Question: I'm having a problem when I enable GL_DEPTH_TEST when rendering my objects, here's what happens:

GL_CULL_FACE is disable on that one.
It only happens with perspective view! Does anyone have and idea of what's happening?
I'm using Qt 4.8 for this.
Of course, if I disable the depth test, it looks fine, but then the objects overlays in a wrong way, as expected.
## Update
I create my projection matrix with this:
'''
ProjectionMatrix.setToIdentity();
ProjectionMatrix.perspective(45, float(width) / float(height), 0, 20.0);
'''
Where width and height are related to the viewport size.
Here's the code where I draw my scene:
'''
void GLWidget::paintGL()
{
glClearColor(<PHONE>, 0.54296875, <PHONE>, 1.0);
glClear(GL_COLOR_BUFFER_BIT | GL_DEPTH_BUFFER_BIT);
editor->setUniformValue("projectMatrix", controller->getProjectionMatrix());
editor->setUniformValue("viewMatrix", controller->getViewMatrix());
/** Dibujemos los grids **/
glDisable(GL_DEPTH_TEST);
glDisable(GL_CULL_FACE);
for (int i=0; i<3; i++)
{
if ((front && i==1) || (side && i==2) || (i==0))
{
editor->setUniformValue("modelMatrix", Objects.at(i).modelMatrix);
editor->setUniformValue("normalMatrix", Objects[i].getNormalMatrix());
editor->setUniformValue("texture", textureon);
glEnableClientState(GL_VERTEX_ARRAY);
editor->enableAttributeArray("vertices");
Objects[i].vertexbuffer->bind();
editor->setAttributeBuffer("vertices", GL_FLOAT, 0, 3);
glDisableClientState(GL_VERTEX_ARRAY);
glEnableClientState(GL_TEXTURE_COORD_ARRAY);
editor->enableAttributeArray("texuv");
Objects[i].uvbuffer->bind();
editor->setAttributeBuffer ("texuv", GL_FLOAT, 0, 2);
glDisableClientState(GL_TEXTURE_COORD_ARRAY);
glEnableClientState(GL_NORMAL_ARRAY);
editor->enableAttributeArray("normals");
Objects[i].normalbuffer->bind();
editor->setAttributeBuffer ("normals", GL_FLOAT, 0, 3);
glDisableClientState(GL_NORMAL_ARRAY);
Objects[i].elementbuffer->bind();
glBindTexture(GL_TEXTURE_2D, Objects[i].texture);
glDrawElements(GL_TRIANGLES, Objects[i].indices.size(), GL_UNSIGNED_SHORT, (void*)0);
}
}
/** Ahora para las operaciones especificas de cada objeto **/
glEnable(GL_DEPTH_TEST);
//glEnable(GL_CULL_FACE);
for (int i=3; i<Objects.size(); i++)
{
//Objects[i].modelMatrix.scale(1.0, 1.0, 1.0);
//Objects[i].modelMatrix.rotate(1.0, 0.0, 1.0, 0.0);
editor->setUniformValue("modelMatrix", Objects.at(i).modelMatrix);
editor->setUniformValue("normalMatrix", Objects[i].getNormalMatrix());
editor->setUniformValue("texture", textureoff);
editor->setUniformValue("diffuseColor", Objects.at(i).diffuseColor);
editor->setUniformValue("shininess", Objects.at(i).shininess);
editor->setUniformValue("hardness", Objects.at(i).hardness);
editor->setUniformValue("LPos1", Objects.at(i).L1Pos);
editor->setUniformValue("LPos2", Objects.at(i).L2Pos);
editor->setUniformValue("LPos3", Objects.at(i).L3Pos);
editor->setUniformValue("LPos4", Objects.at(i).L4Pos);
glEnableClientState(GL_VERTEX_ARRAY);
editor->enableAttributeArray("vertices");
Objects[i].vertexbuffer->bind();
editor->setAttributeBuffer("vertices", GL_FLOAT, 0, 3);
glDisableClientState(GL_VERTEX_ARRAY);
glEnableClientState(GL_NORMAL_ARRAY);
editor->enableAttributeArray("normals");
Objects[i].normalbuffer->bind();
editor->setAttributeBuffer ("normals", GL_FLOAT, 0, 3);
glDisableClientState(GL_NORMAL_ARRAY);
Objects[i].elementbuffer->bind();
glDrawElements(GL_TRIANGLES, Objects[i].indices.size(), GL_UNSIGNED_SHORT, (void*)0);
}
}
'''
In short lines, I first draw the grids according to where the camera is facing, in order to give a functionallity like Blender's. Then, I draw all the objects. I'm using indexed VBOs to achieve this.
I also draw them in CCW, I'm 99% sure that the triangles are being passed to the OpenGL in that way.
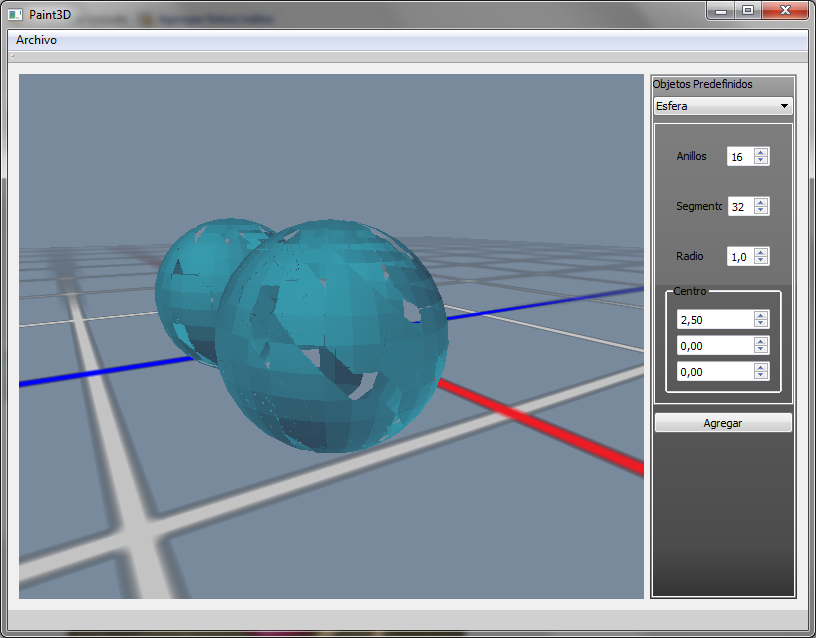
Answer: The near value of the [ perspective] projection matrix is zero. This results in all depth values equal to one after the perspective divide ('.xyz'/'.w'). @Raxvan clearly had the right idea. Try this...
'''
ProjectionMatrix.perspective(45, float(width) / float(height), 0.01, 20.0);
'''
Of course for large scenes you want a large depth range, but if you make it too big you wind up with z-fighting where fragments at different distances still have the same depth values and which ever gets rasterized first wins (which seems to be the problem you're having). I try to keep my depth range no bigger than a factor of 10,000 apart.
If you have very large scenes, you might need to look at alternative methods. For a start, use a higher precision depth buffer. If that's not enough, maybe use two projection matrices and split the scene into near and far objects. Sometimes that causes issues if objects intersect the boundary. Here's some related links...
- <URL>